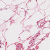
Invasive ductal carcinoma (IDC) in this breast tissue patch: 0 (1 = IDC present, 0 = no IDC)